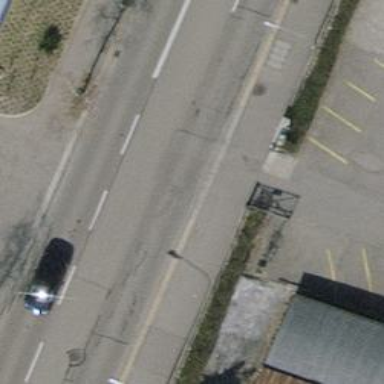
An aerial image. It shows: Entrance with barrier.